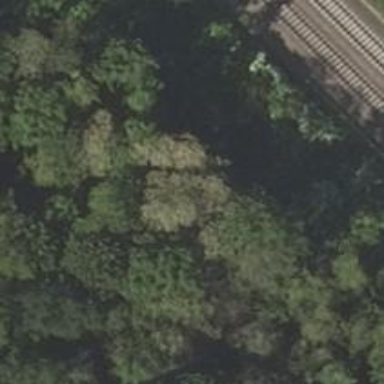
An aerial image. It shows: Path surrounded by broadleaved trees.